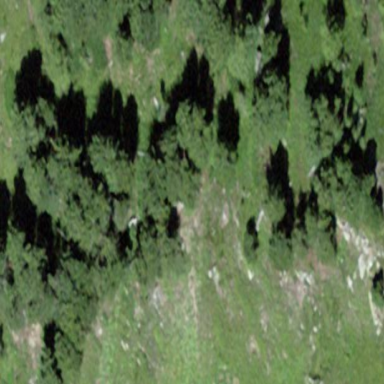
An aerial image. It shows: Forest area.